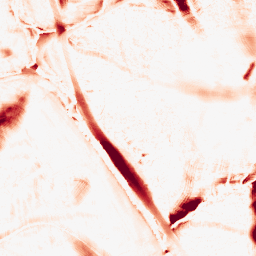
Category: morphological
Decomposition family: morphological_ellipse
Decomposition parameters: operation: opening
width: 30
height: 50
Upsampling method: bspline
Upsampling parameters: scale: 4
Upsampling scale: 4